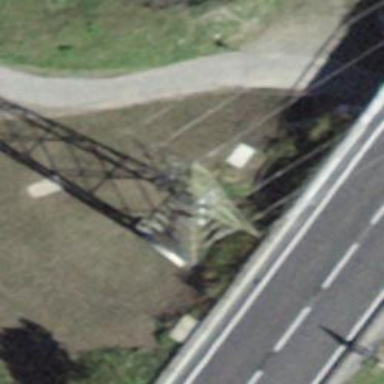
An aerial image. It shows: Power tower.